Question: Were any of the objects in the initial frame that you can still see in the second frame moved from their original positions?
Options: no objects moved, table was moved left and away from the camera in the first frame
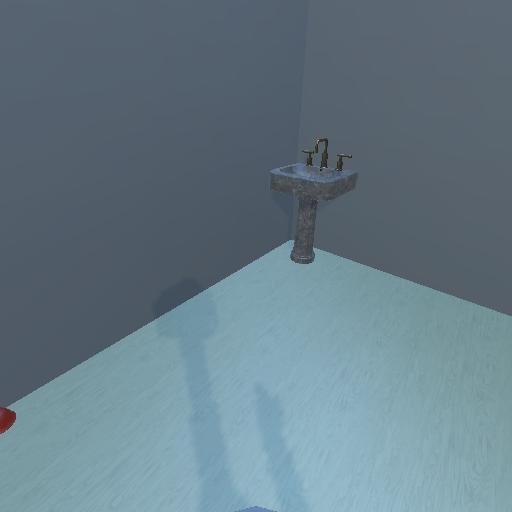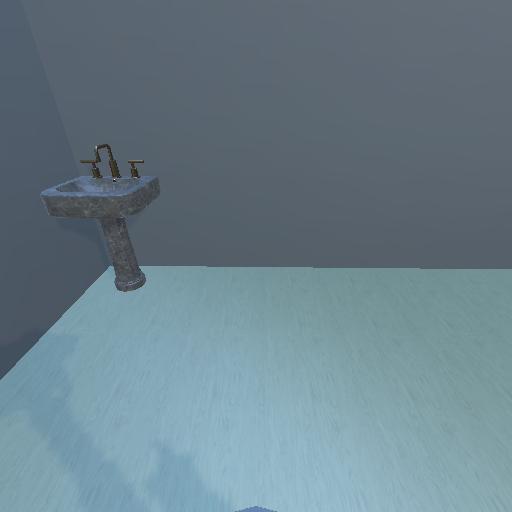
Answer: no objects moved